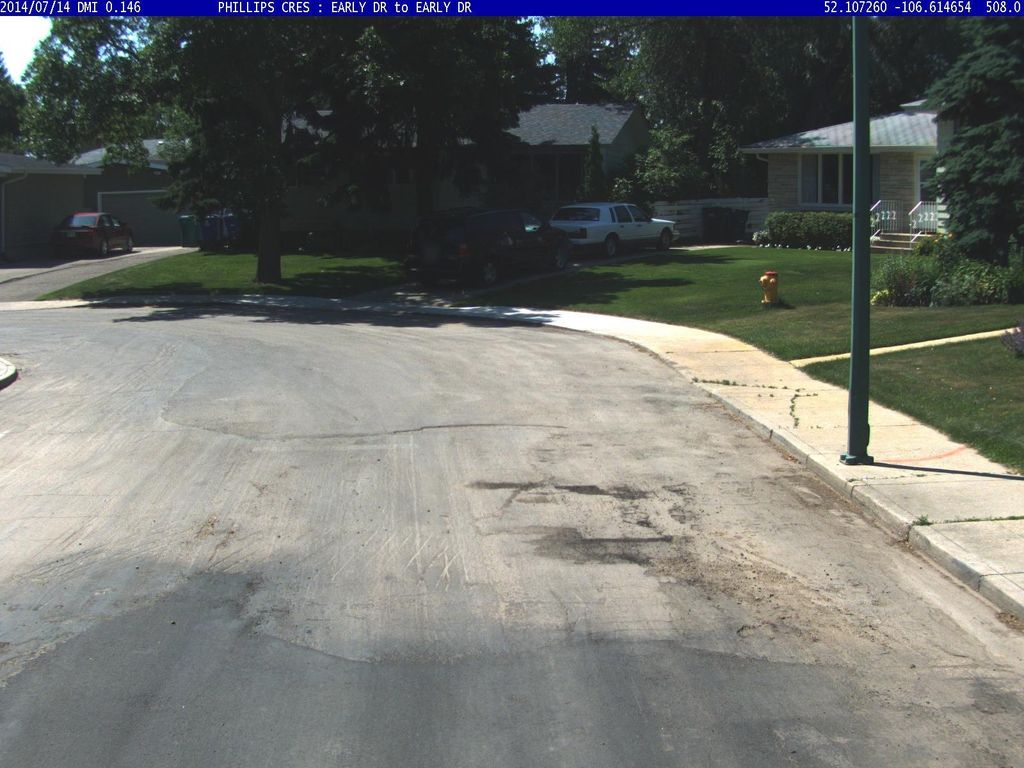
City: saskatoon